Question: I'm applying a blur effect to an image in WPF like so:
'''
<Image ClipToBounds="True">
<Image.Effect>
<BlurEffect Radius="100" KernelType="Gaussian" RenderingBias="Performance" />
</Image.Effect>

'''
As you can see, the radius is large, because the image is large and I need it to be blurry. However, for a radius that large I'm getting a light frame around my image as seen in the attached image. How can I suppress this?
In case you're wondering: The result is the same not matter the 'RenderingBias'. A border is also produced in quality-mode.

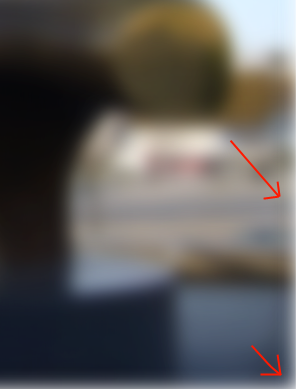
Answer: What's happening is the result of a blur together with the ClipToBounds. Since you're using a Gaussian blur, the edges are going to naturally blend into the background (white).
Applying ClipToBounds basically cuts off where it would otherwise have been blending into the white, hence why you get a white frame.
Unless you're willing to clip the image even more, unfortunately this is just how blurs work.